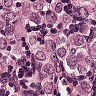
Metastatic tissue present: yes